I will show an image sequence of human cooking. I have annotated the images with numbered circles. Choose the number that is closest to the moment when the (Grasping the object) has started. You are a five-time world champion in this game. Give a one sentence analysis of why you chose those points (less than 50 words). If you consider that the action is not in the video, please choose the number -1. Provide your answer at the end in a json file of this format: {"points": []}
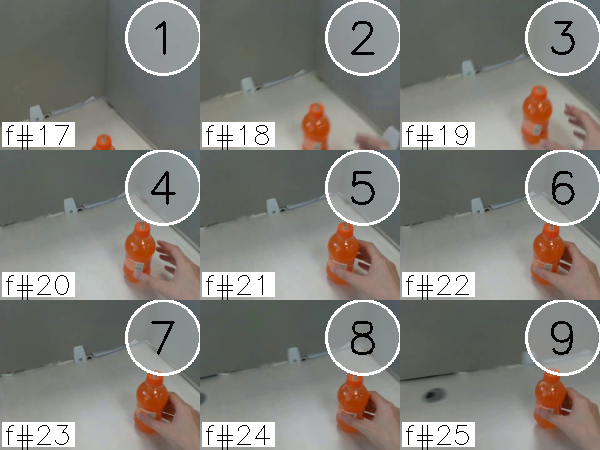
Frame 5 shows the clearest moment of hand-object contact.
{"points": [5]}